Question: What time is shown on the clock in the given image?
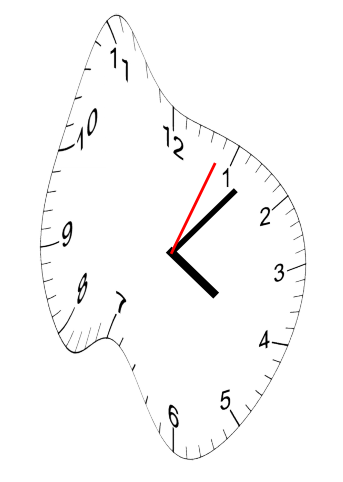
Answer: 04:07:04